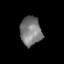
Tissue: prostate
Cell type: T cells
Senescence score: 0.3329
Nuclear area (px): 606
Mean DAPI intensity: 121.639